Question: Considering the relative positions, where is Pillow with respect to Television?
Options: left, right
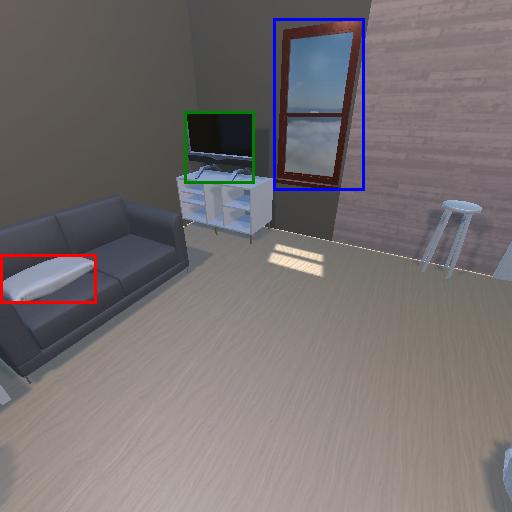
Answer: left